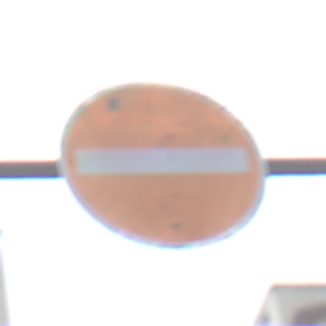
Verkehrszeichen: VerbotDerEinfahrt
Umgebung: Outdoor, Urban
Tageszeit: Midday
Wetter: Overcast
Licht: Natural
Jahreszeit: NotSpecified
Kontrast: LowContrast